Field crop: maize
Growth stage: 2
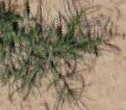
Species: salsola